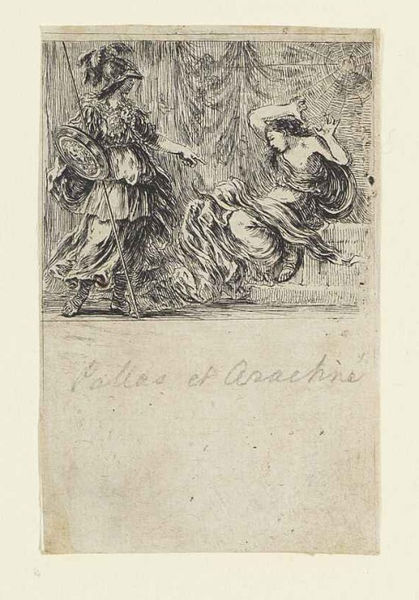
Titel: Jeu de la Mythologie - Pollus et Arachne
Künstler: Stefano della Bella
Standort: Karlsruhe
Institution: Staatliche Kunsthalle Karlsruhe
Schlagwörter: baum, feder, feuer, gott, hand, kampf, körper, mann, nackt, rubens, umhang, weiß, bäume, frauen, landschaft, menschen, mädchen, sitzen, brust, busen, finger, frau, geste, grau, hintergrund, kleid, kleider, nacht, schwarz, skizze, zeichnung, tuch, alt, wand, arme, entsetzen, falten, federn, geschichte, gesicht, mensch, rembrandt, sockel, stehen, tod, hände, signatur, vorhang, sonne, gewand, haare, sitzend, stoff, tücher, gewänder, paar, blatt, wald, stock, beine, federbusch, füße, schrift, zwei, stab, grafik, bank, figuren, angst, krieg, schlacht, lanze, zeigefinger, homme, stufe, faltenwurf, halbnackt, podest, zeigen, fallen, schild, tusche, antike, erschrecken, druck, schwarz-weiß, druckgrafik, radierung, stich, titel, streit, text, uniform, soldat, waffe, schrecken, schlange, volk, helm, tanne, mythologie, göttin, rüstung, rom, griechen, götter, griechisch, sage, fall, krieger, griechenland, fingerzeig, macht, speer, deuten, gottheit, femme, kupferstich, gravure, klassik, reproduktion, athene, minerva, netz, handschrift, klassisch, kriegerin, kämpferin, drohen, abwehr, illustration, schreck, couple, beschriftet, pallas, helle, skizzenhaft, casque, geand, spinne, mythisch, überraschung, spinnennetz, befehl, bouclier, dieux, lance, spinnweben, armure, kriegsgöttin, ariadne, sruckgrafik, spinnenweben, arachne, théâtre, auseinandersetzung, déesse, scène, ergeben, sich, schield, sndale, götin, webe, et, nu, hj, pallus, osachine, jk, hutg, hf, speer#, athéna, athene griechisch zeichnung, schaz, krigsgöttin, pollos